Field crop: tomato
Growth stage: 2
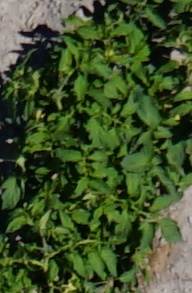
Species: tomato